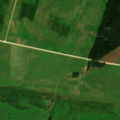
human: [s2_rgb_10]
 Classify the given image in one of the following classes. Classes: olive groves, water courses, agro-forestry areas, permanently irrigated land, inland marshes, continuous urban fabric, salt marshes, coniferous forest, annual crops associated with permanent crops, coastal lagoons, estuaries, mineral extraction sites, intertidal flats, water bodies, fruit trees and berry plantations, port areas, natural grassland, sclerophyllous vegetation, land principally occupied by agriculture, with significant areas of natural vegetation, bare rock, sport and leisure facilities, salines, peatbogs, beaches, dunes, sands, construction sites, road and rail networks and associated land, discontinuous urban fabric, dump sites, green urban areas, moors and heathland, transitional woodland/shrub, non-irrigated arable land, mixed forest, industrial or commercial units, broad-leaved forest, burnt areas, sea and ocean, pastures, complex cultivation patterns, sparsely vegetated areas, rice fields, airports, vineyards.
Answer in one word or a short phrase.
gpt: fruit trees and berry plantations, pastures, mixed forest